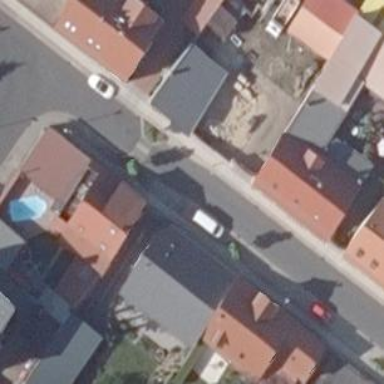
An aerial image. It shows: There is chocker traffic calming measure present.